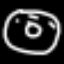
Label: donut